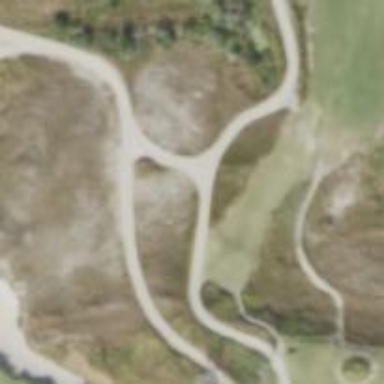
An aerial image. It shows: Pathway for golfing.